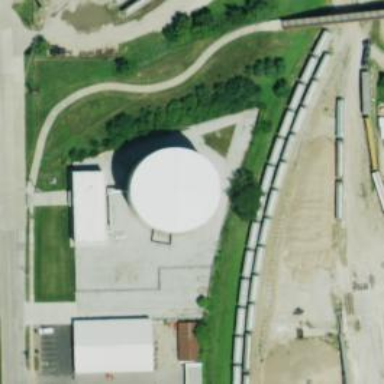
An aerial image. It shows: Storage tank that is man-made.